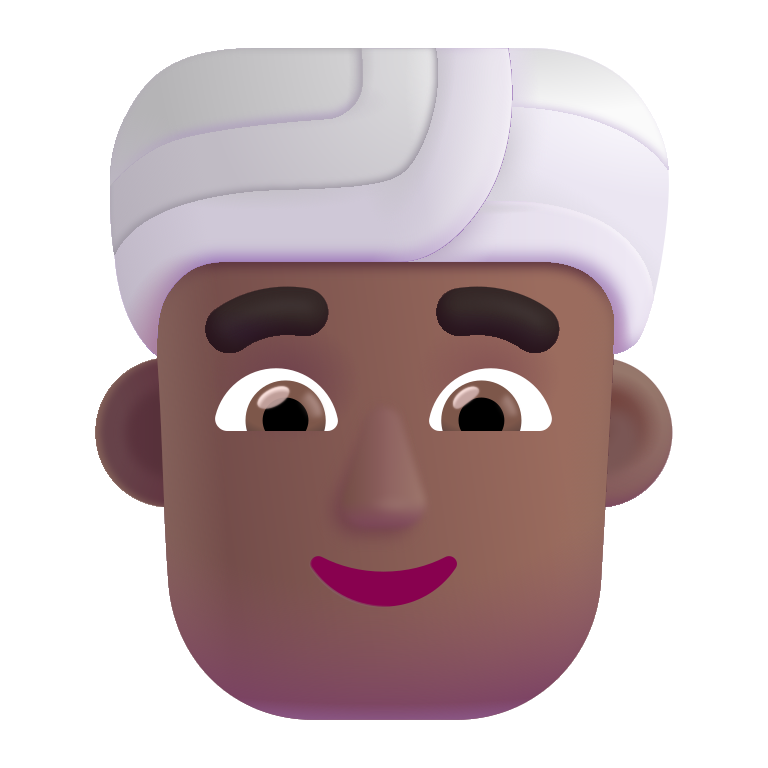
man wearing turban color  dark